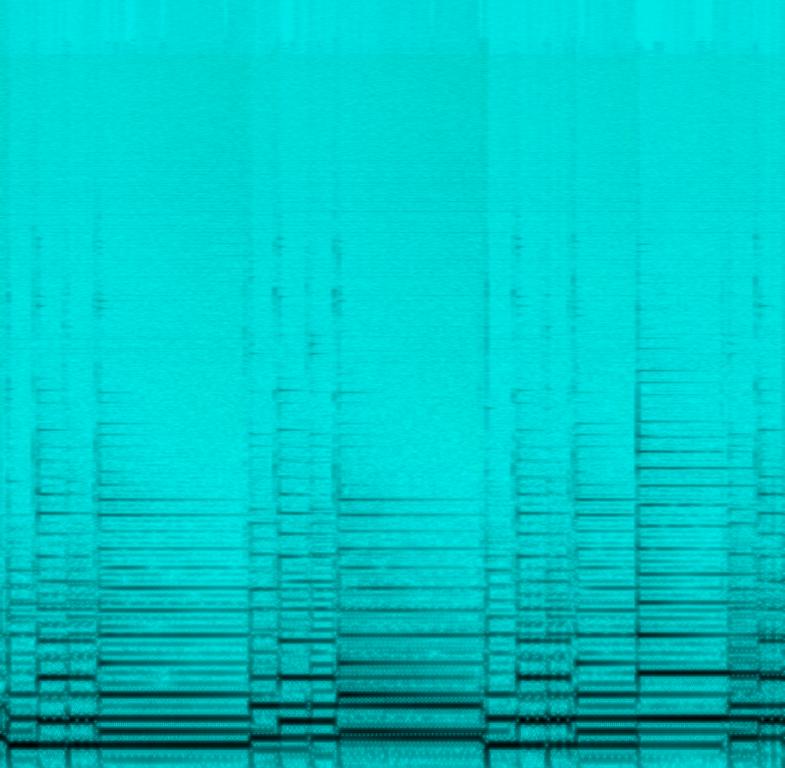
This is an instrumental heavy metal piece. There is a bass guitar gently playing the melody with a clean sound. It is a melodic piece with a touch of melancholy. This piece can be used in the soundtrack of a drama movie or a TV series, especially during flashback scenes. It could also be used in video games during story exposition cutscenes.